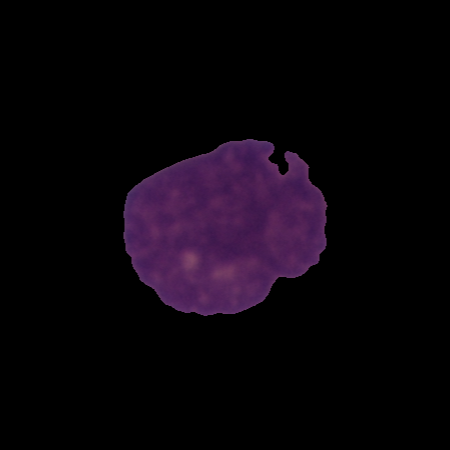
Label: cancer